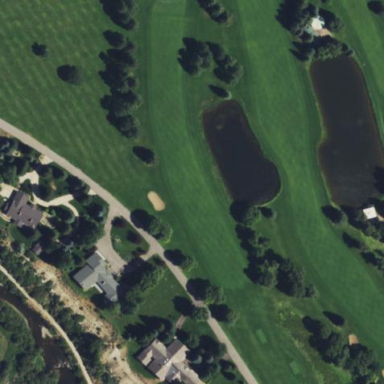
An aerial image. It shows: Grassy area designated as golf fairway.